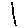
Label: line